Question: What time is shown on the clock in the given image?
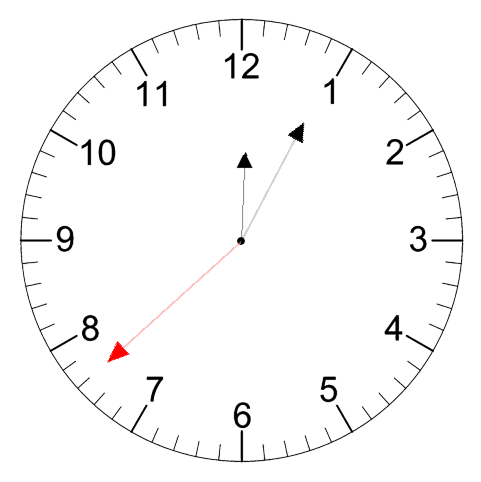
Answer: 12:04:38